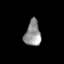
Tissue: prostate
Cell type: Myeloid cells
Senescence score: 0.3554
Nuclear area (px): 397
Mean DAPI intensity: 146.665